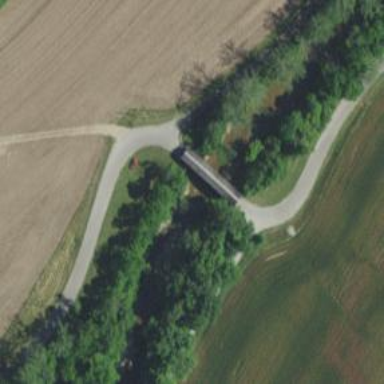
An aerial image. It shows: Covered bridge over tertiary road.